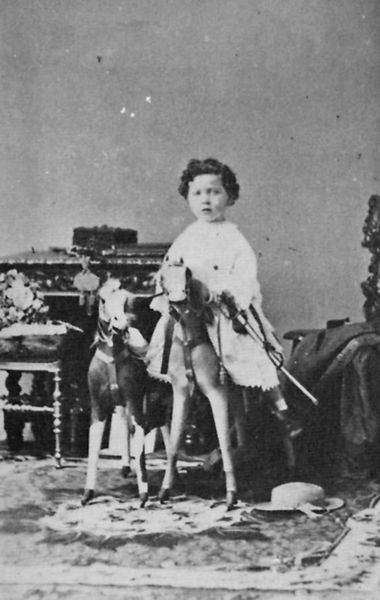
Titel: Der Kaiserliche Prinz
Künstler: Andrè Adolphe Eugené Disdéri
Standort: Paris
Institution: Bibliothèque Nationale.
Schlagwörter: schatten, weiß, mädchen, zola, grau, hut, kleid, kleider, licht, raum, schwarz, stuhl, tisch, zimmer, blick, haus, tier, tuch, muster, rock, teppich, alt, wand, augen, gesicht, kleidung, mensch, innenraum, portrait, porträt, boden, fransen, haare, innen, kind, locken, kinder, pferd, pferde, pony, reiter, rund, reiten, kommode, schrank, schreibtisch, kisten, schwer, hocker, schemel, weiblich, spielen, strohhut, hutband, klavier, junge, foto, fotografie, photographie, truhe, kuchen, schwarz-weiß, schwert, säbel, degen, spiekzeug, kurz, kleidchen, kleinkind, kasten, photo, ponies, ponys, mittelalter, ziege, aufnahme, spielzeug, kasette, studio, gescht, kinderzimmer, gerte, kinderportrait, pausbacken, truhen, spielzeuge, pferdchen, schaukelpferde, schaukelpferd, scheukelpferd, spielpferd, steckenpferd, spferd, herte, schaukeltier